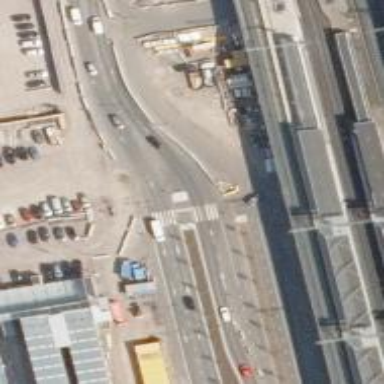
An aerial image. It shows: Crossing on asphalt cycleway.